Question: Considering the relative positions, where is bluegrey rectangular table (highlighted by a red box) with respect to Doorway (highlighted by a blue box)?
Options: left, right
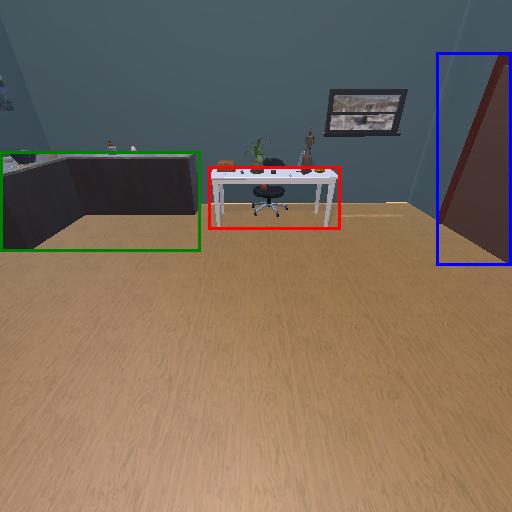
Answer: left